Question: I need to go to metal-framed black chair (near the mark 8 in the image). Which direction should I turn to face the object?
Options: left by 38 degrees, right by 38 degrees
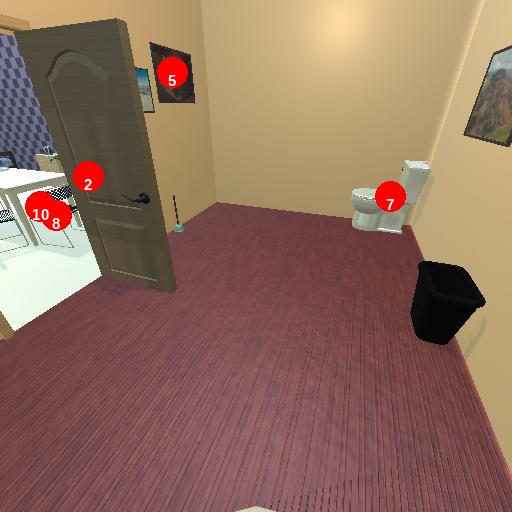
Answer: left by 38 degrees